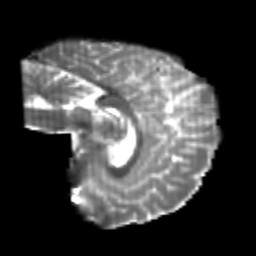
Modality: T2w
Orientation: sagittal
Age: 20
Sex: female
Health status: healthy
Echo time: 0.074 s